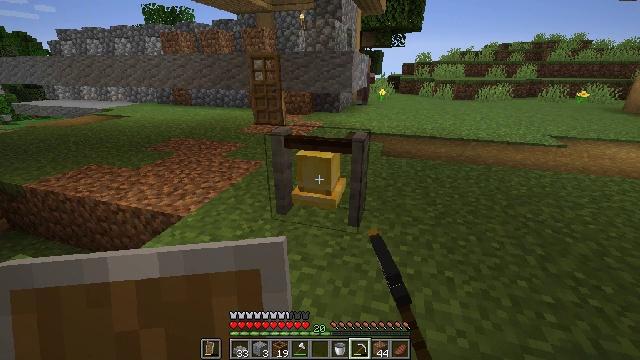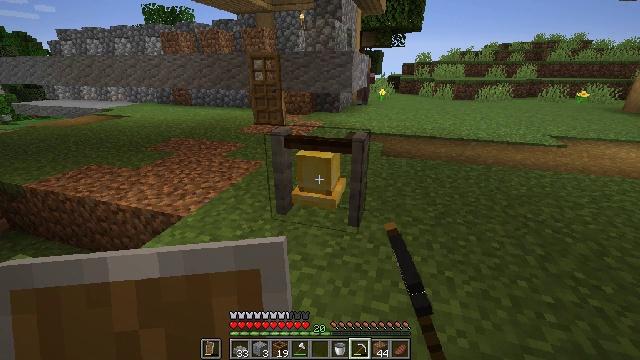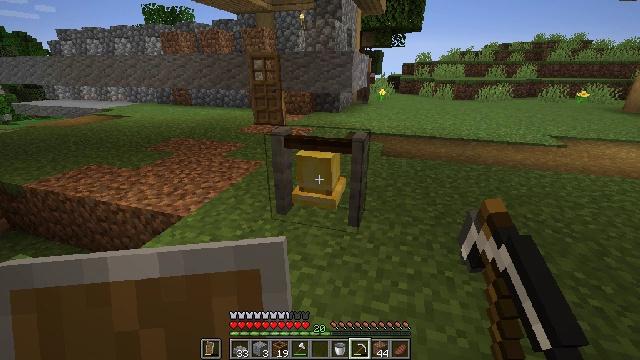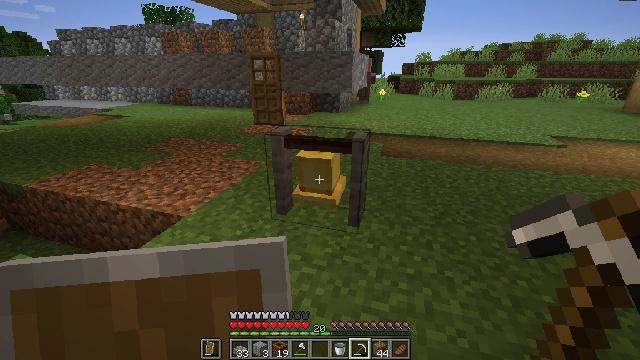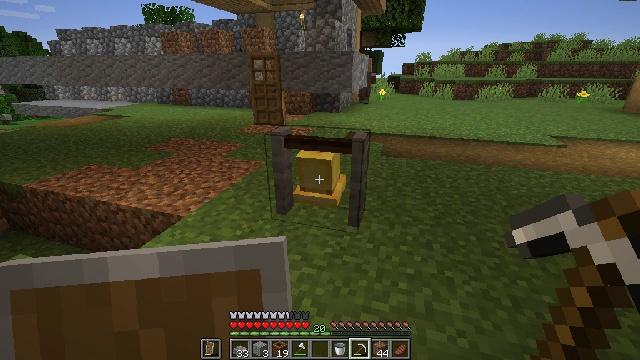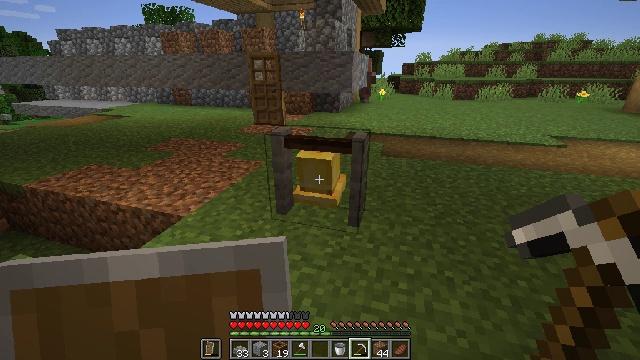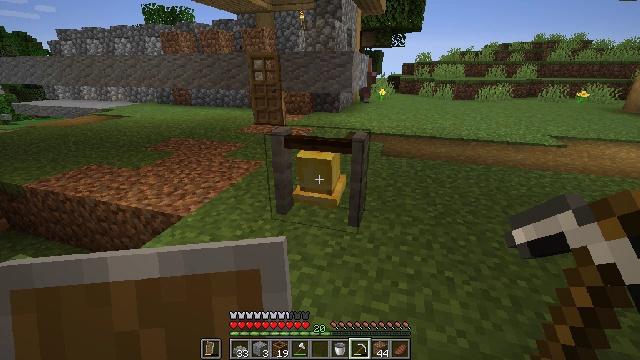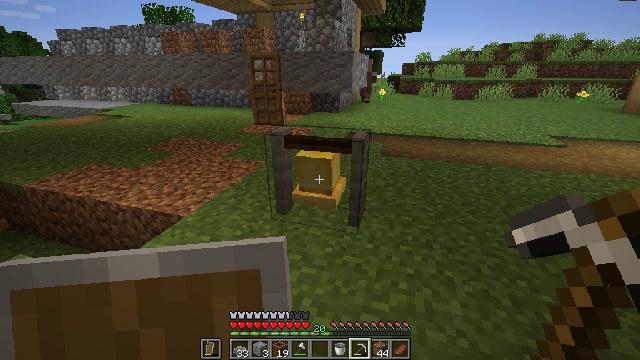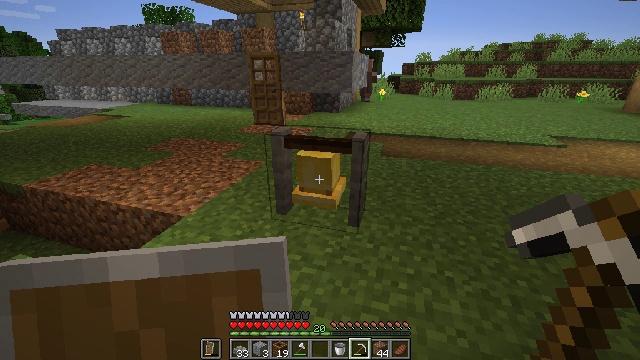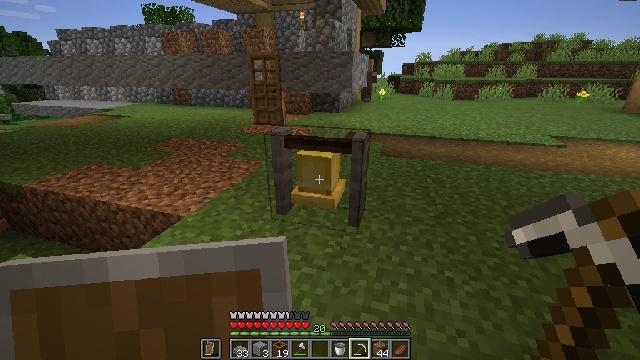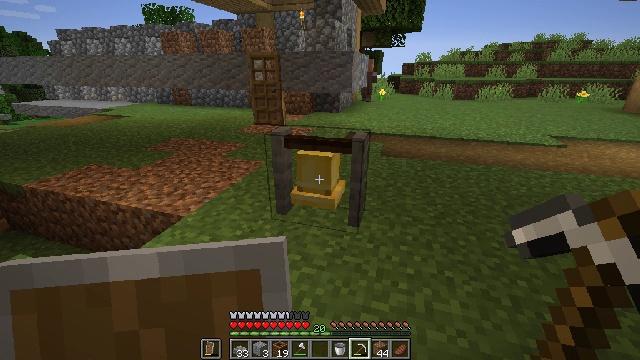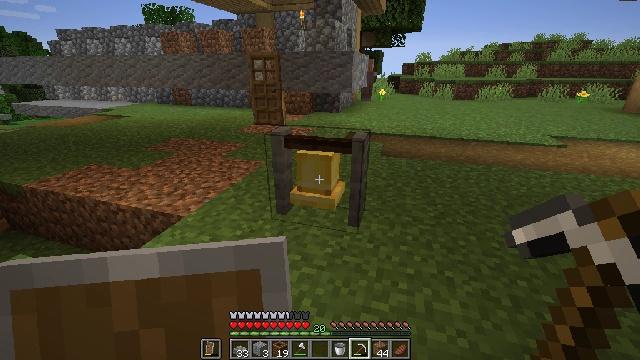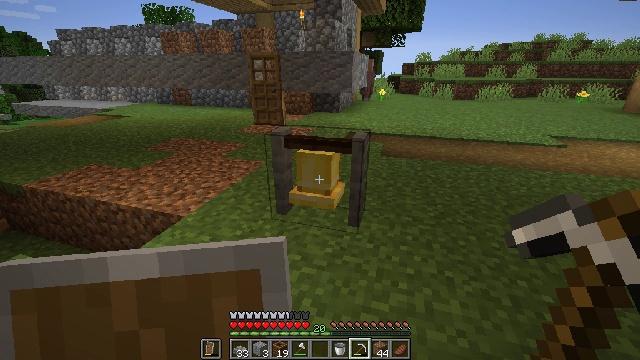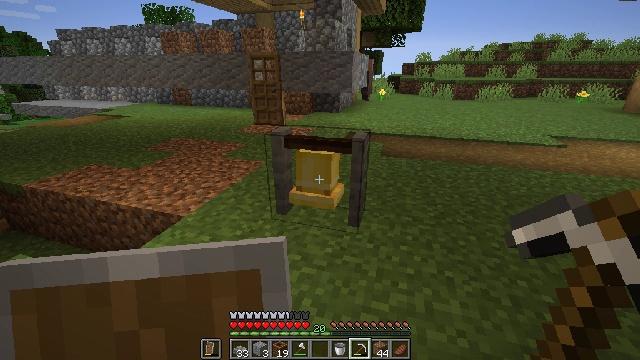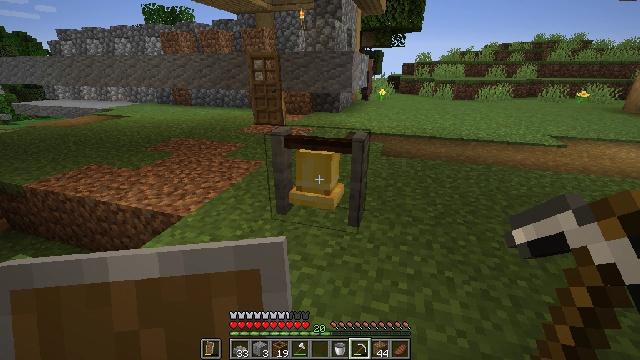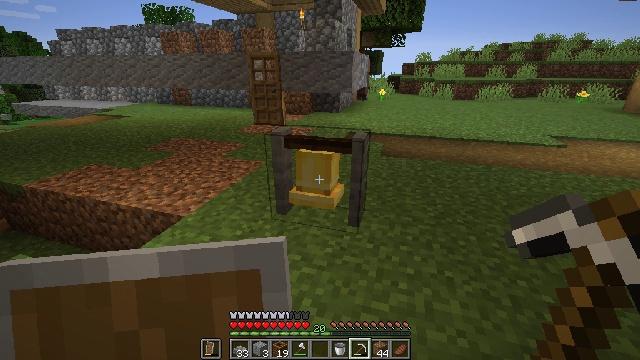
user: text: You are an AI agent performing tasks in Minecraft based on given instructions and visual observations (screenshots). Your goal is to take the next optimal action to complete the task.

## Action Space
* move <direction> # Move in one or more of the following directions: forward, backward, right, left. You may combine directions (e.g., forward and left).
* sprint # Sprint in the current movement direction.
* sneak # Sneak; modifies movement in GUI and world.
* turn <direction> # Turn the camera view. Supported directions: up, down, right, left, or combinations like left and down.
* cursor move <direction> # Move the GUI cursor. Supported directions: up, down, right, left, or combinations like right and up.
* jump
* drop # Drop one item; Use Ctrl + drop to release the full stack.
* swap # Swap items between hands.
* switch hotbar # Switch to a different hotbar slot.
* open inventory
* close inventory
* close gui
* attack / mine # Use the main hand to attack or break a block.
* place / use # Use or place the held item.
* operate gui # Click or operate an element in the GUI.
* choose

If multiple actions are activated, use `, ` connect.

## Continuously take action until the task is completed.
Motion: motion action
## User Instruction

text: Left click on the bell to mine it.
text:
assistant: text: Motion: no_op
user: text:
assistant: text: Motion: no_op
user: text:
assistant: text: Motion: no_op
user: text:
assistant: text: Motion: no_op
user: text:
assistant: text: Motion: no_op
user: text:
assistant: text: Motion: no_op
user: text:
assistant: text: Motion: no_op
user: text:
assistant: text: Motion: no_op
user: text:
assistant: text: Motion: no_op
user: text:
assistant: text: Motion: no_op
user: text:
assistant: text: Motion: no_op
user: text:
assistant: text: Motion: no_op
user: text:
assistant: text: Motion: no_op
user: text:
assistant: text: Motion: no_op
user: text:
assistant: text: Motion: no_op
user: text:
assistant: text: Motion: use / place
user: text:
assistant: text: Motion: use / place
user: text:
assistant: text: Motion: use / place
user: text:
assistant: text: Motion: no_op
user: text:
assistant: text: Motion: no_op
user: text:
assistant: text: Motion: no_op
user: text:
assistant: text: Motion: no_op
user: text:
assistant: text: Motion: no_op
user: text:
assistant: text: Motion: no_op
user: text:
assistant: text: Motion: no_op
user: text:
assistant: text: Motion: no_op
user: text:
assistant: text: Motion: move forward and move right
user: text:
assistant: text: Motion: move forward and move right
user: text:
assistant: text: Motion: move forward and move right
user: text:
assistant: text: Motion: move right